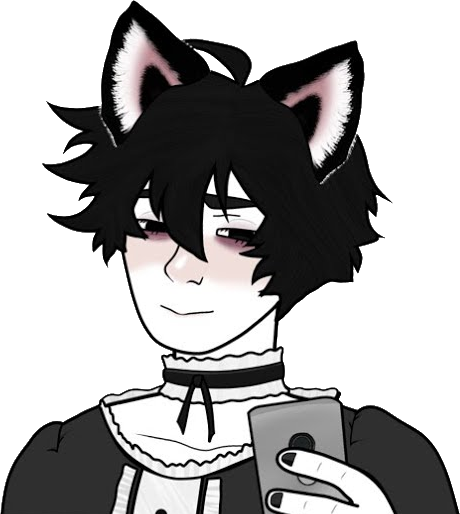
Label: 5_Twinkjak